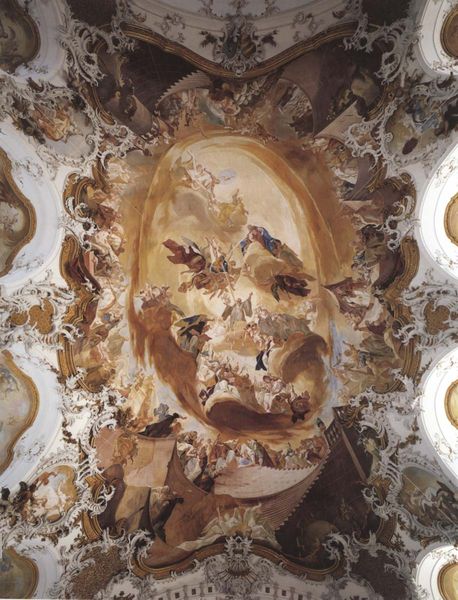
Titel: Deckenfresken der Klosterkiche Zwiefalten
Künstler: Franz Joseph Spiegler
Standort: Reutlingen, Kloster Zwiefalten (EU - D - BW)
Schlagwörter: gemälde, gott, himmel, weiß, wolken, bäume, gelb, menschen, braun, hell, licht, gebäude, schnee, wolke, ornament, barock, spiegel, kirche, gold, decke, rokoko, oval, engel, figuren, schlacht, verzierung, stuck, gewölbe, bayern, schnörkel, christus, jesus, heilige, deckengemälde, fresko, bemalung, illusion, himmelfahrt, zelt, verziehrung, deckenmalerei, rocaille, wies, deckenfresko, rockoko, schörkel, roccaillen